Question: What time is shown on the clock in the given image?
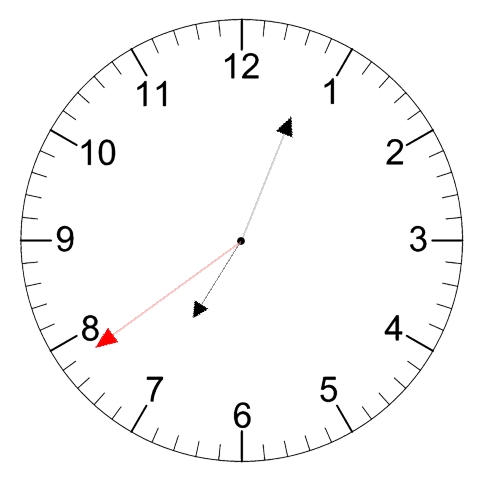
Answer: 07:03:39